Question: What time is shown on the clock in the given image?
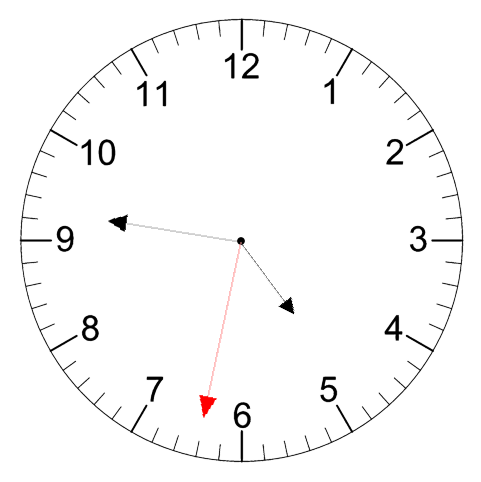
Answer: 04:46:32